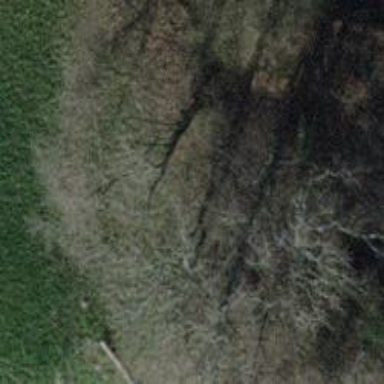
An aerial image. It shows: Cabin.